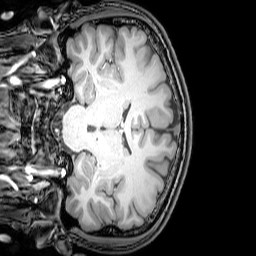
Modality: T1w
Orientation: coronal
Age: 24
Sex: male
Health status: healthy
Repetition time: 0.081 s
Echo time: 0.037 s